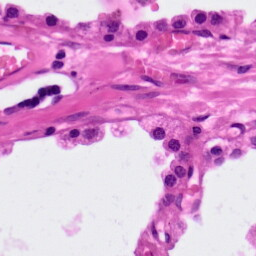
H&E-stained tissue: Lung